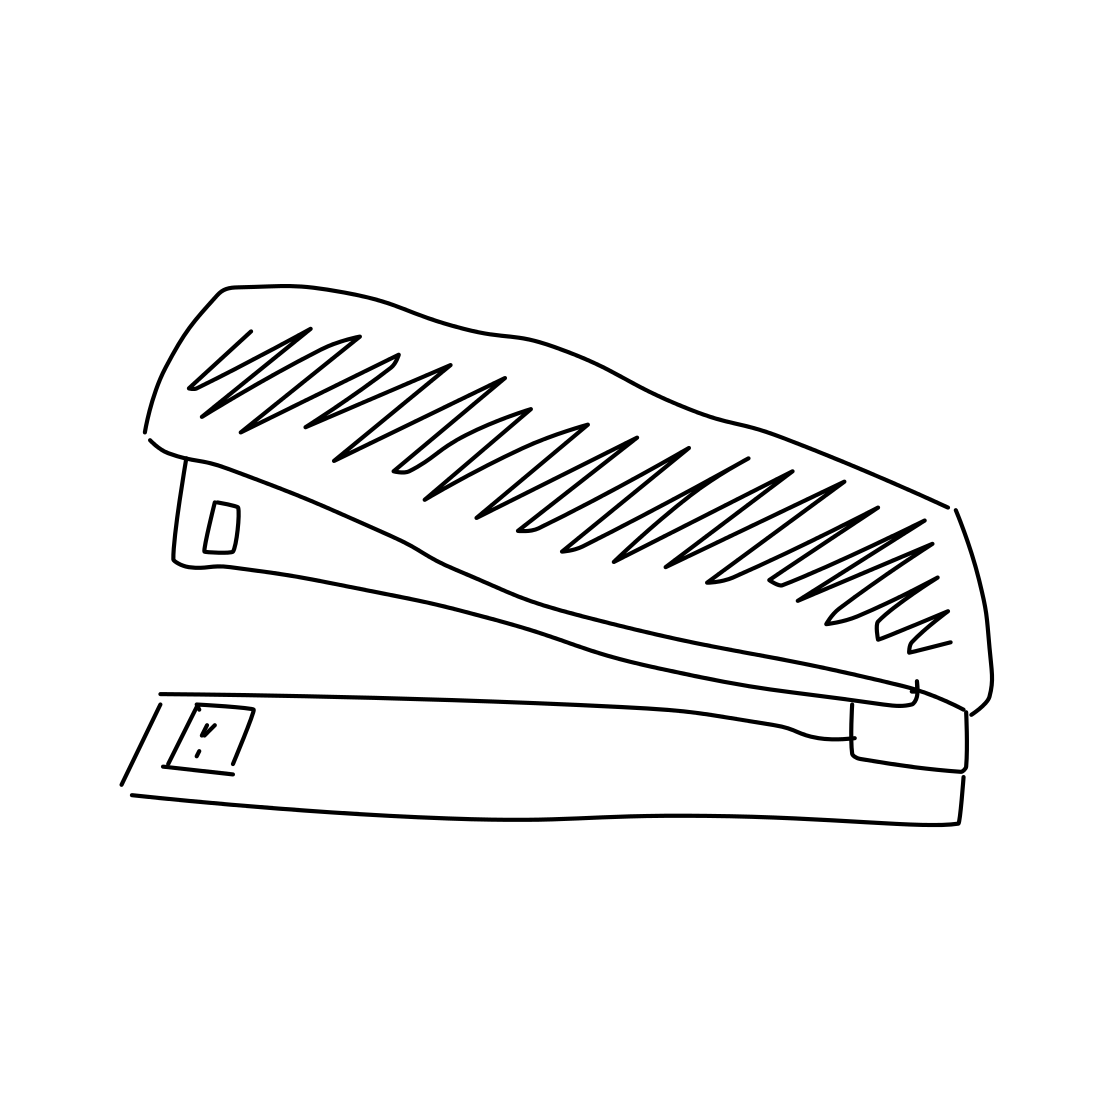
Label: stapler